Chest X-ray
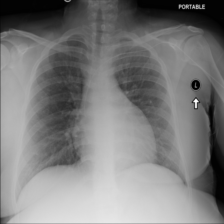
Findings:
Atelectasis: negative
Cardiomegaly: negative
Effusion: negative
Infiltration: negative
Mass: negative
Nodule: negative
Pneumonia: negative
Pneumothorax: negative
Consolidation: negative
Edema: negative
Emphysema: negative
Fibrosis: negative
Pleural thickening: negative
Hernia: negative